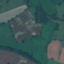
Land use / land cover: Pasture